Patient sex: M
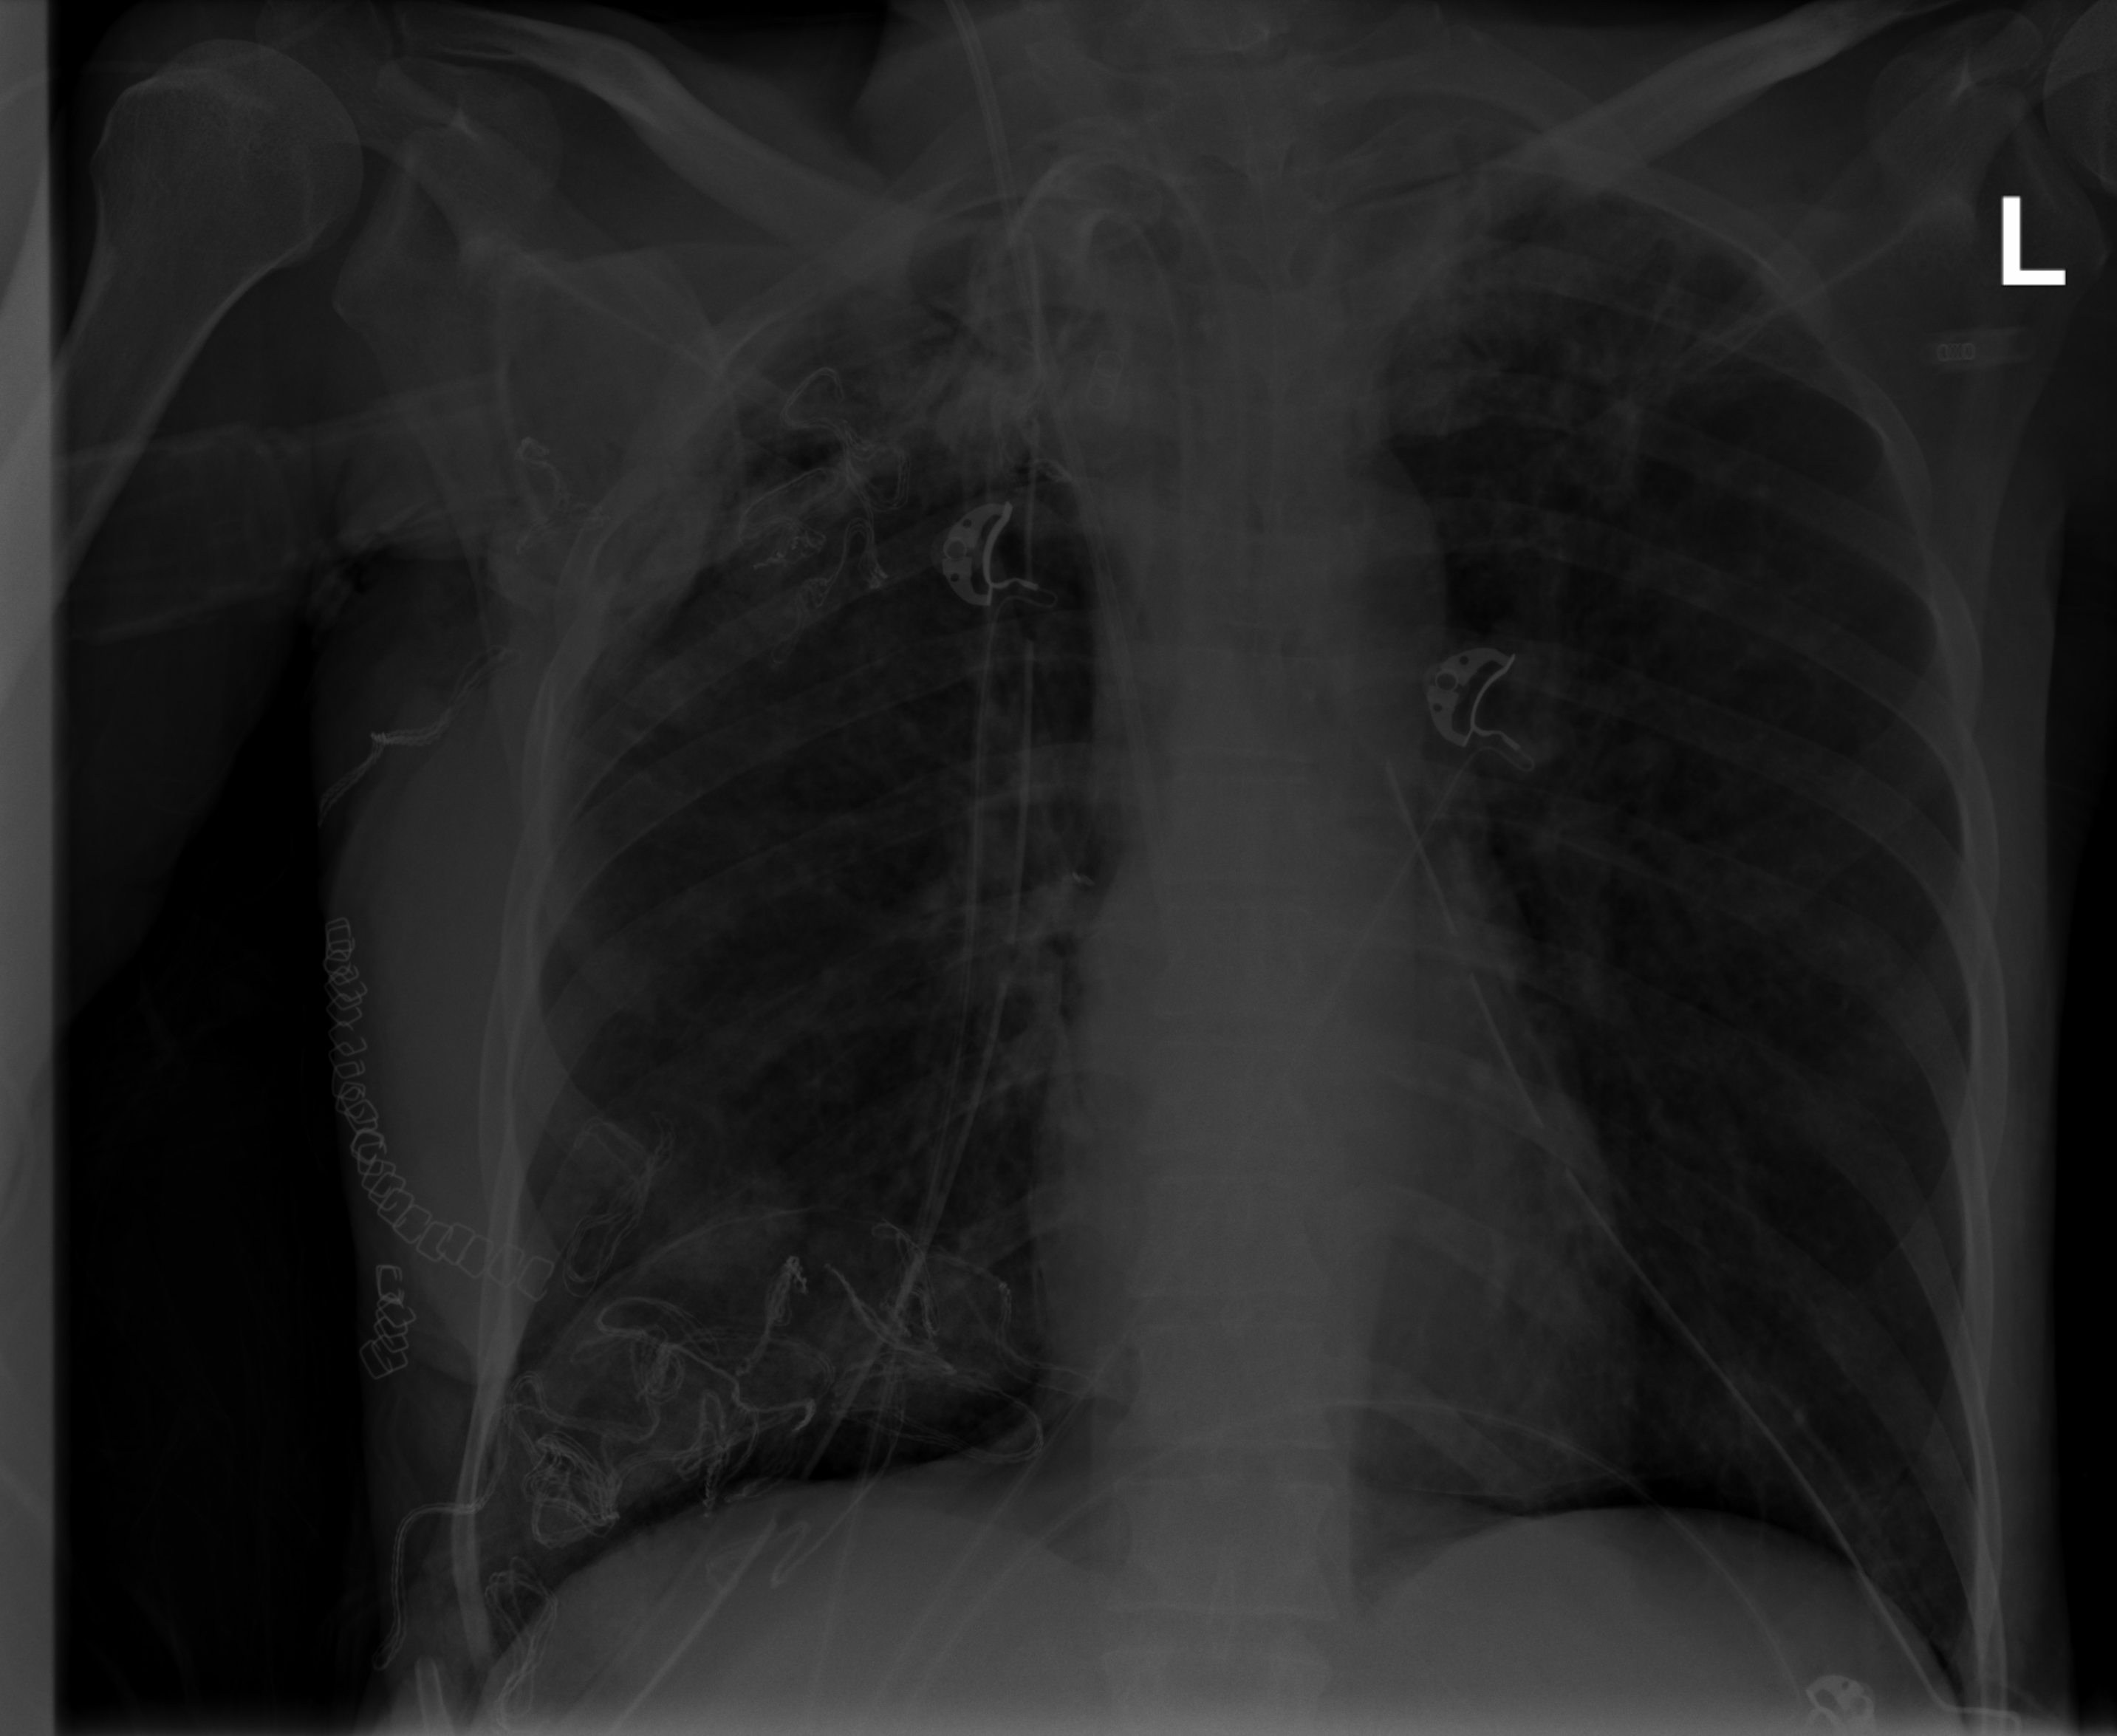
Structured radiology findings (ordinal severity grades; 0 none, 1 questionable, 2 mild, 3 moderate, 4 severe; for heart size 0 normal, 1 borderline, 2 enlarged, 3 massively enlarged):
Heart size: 0
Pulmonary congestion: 0
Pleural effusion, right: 0
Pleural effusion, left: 0
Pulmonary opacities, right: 2
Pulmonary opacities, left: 2
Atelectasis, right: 3
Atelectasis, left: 2